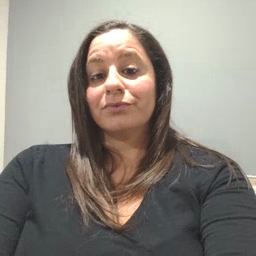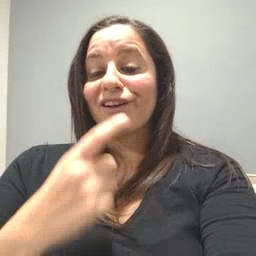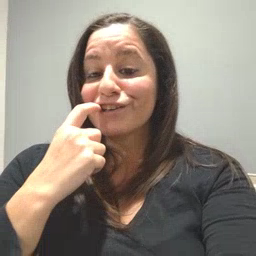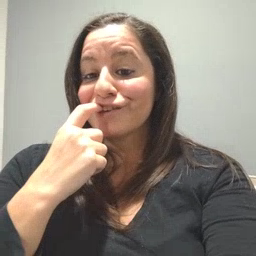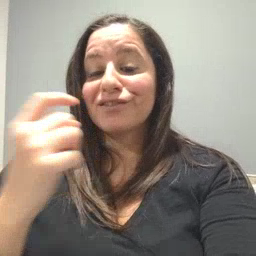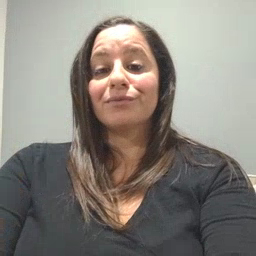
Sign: tooth